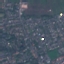
Land use / land cover: Residential